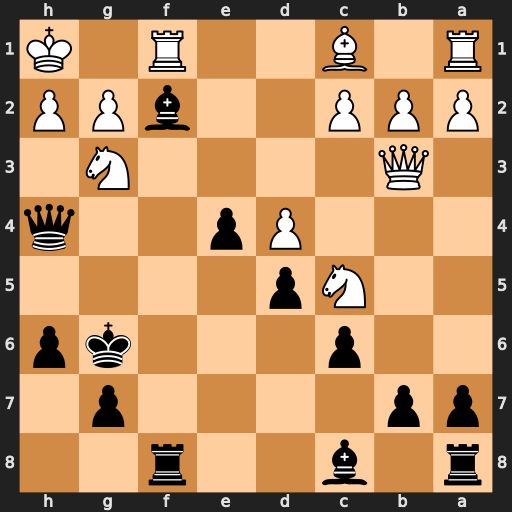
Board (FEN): r1b2r2/pp4p1/2p3kp/2Np4/3Pp2q/1Q4N1/PPP2bPP/R1B2R1K
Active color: b
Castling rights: -
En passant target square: -
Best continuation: Bxg3 Qxg3+ Qxg3